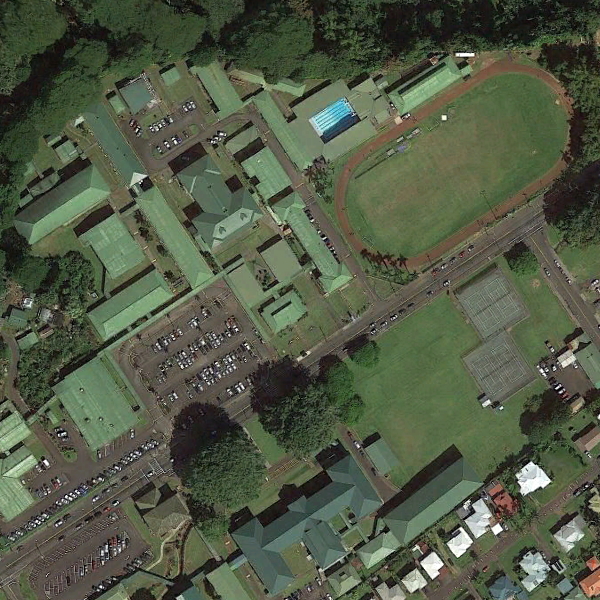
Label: School